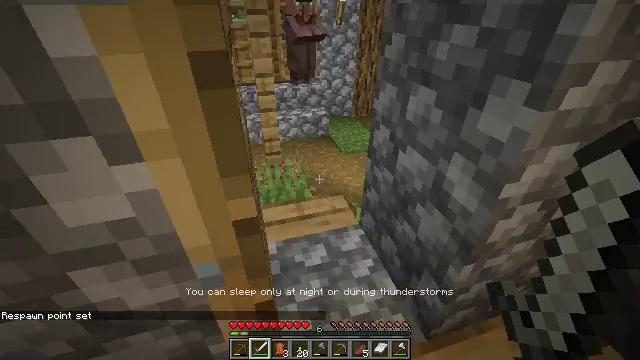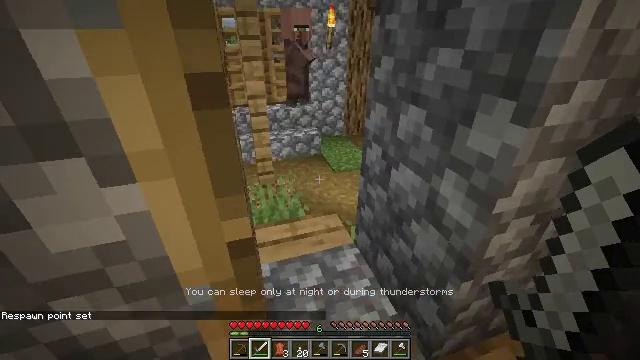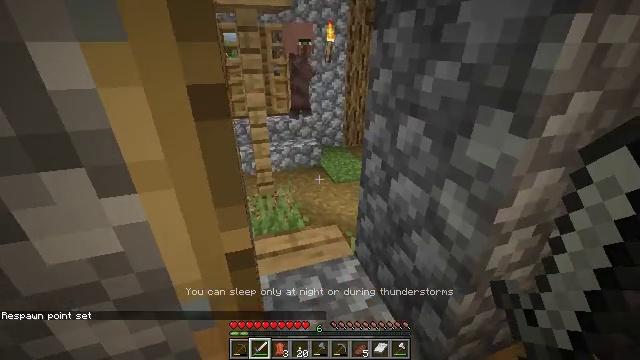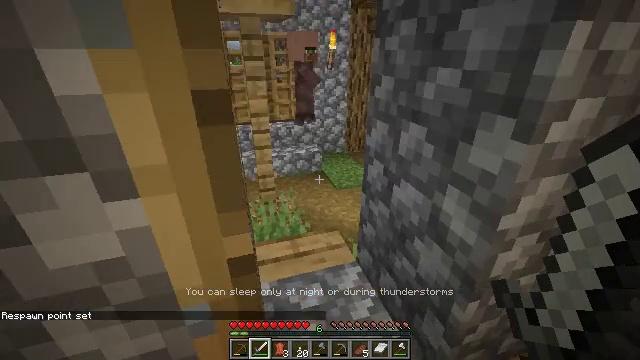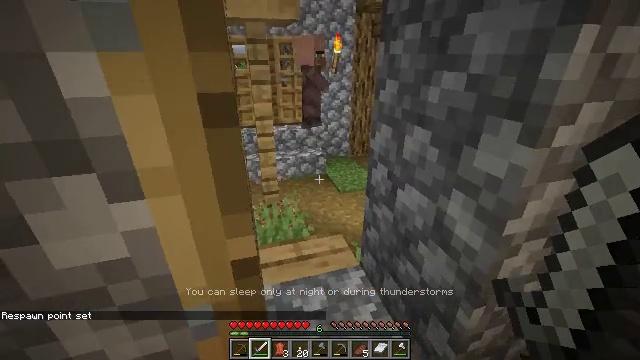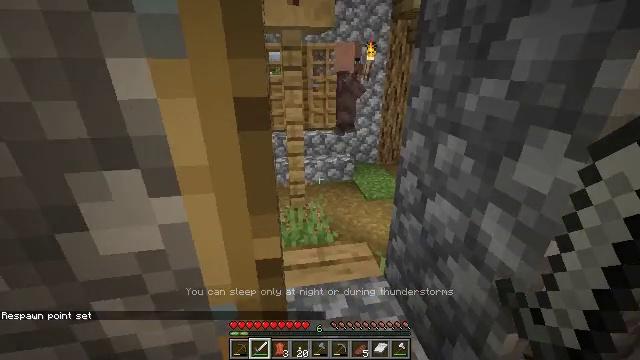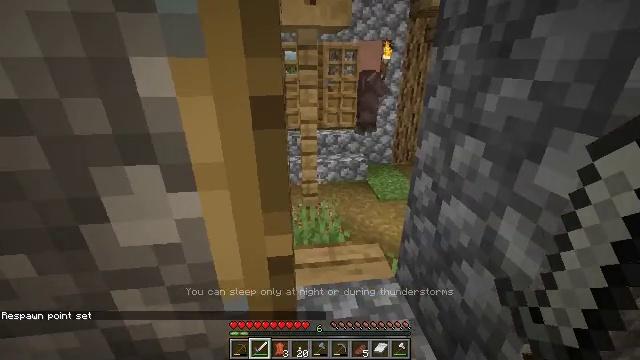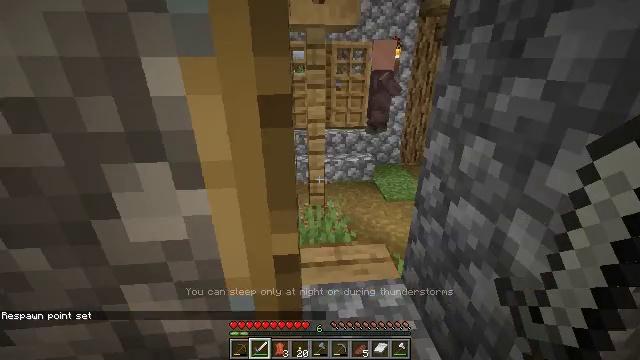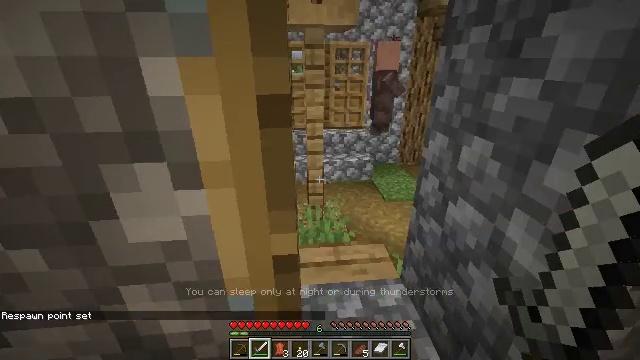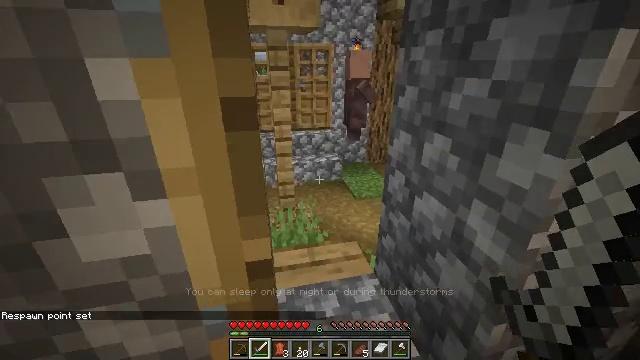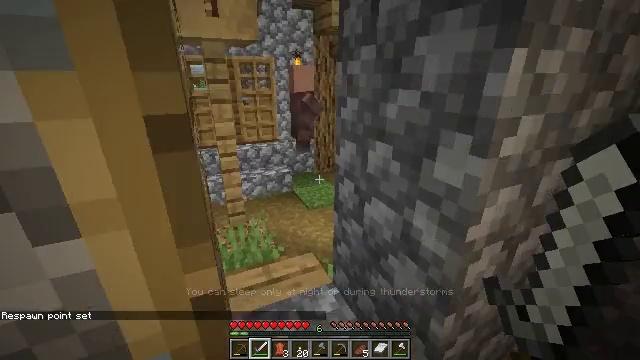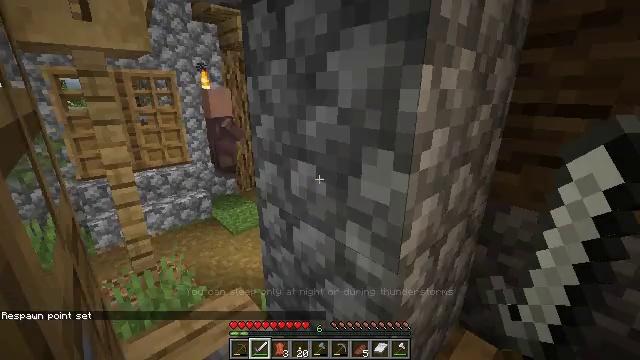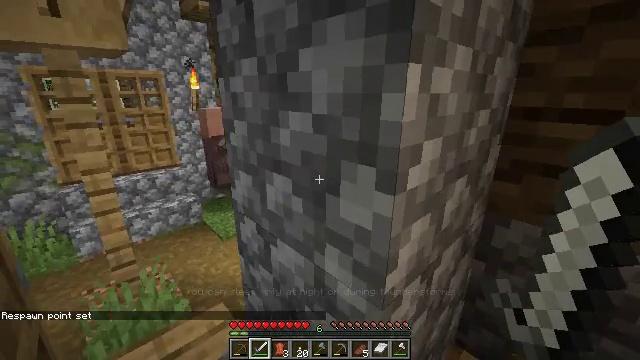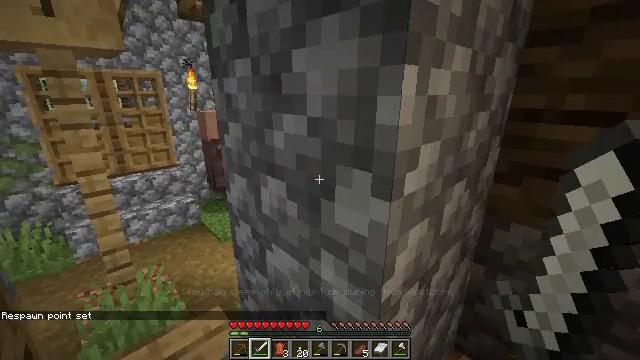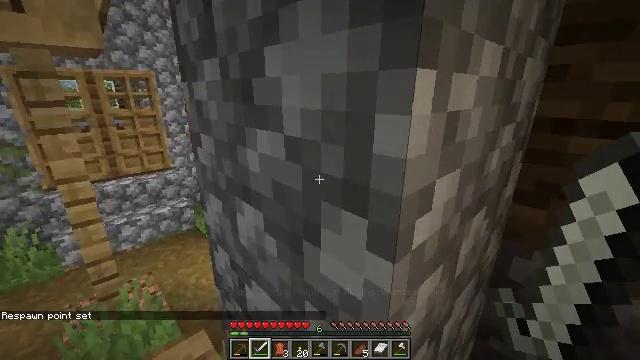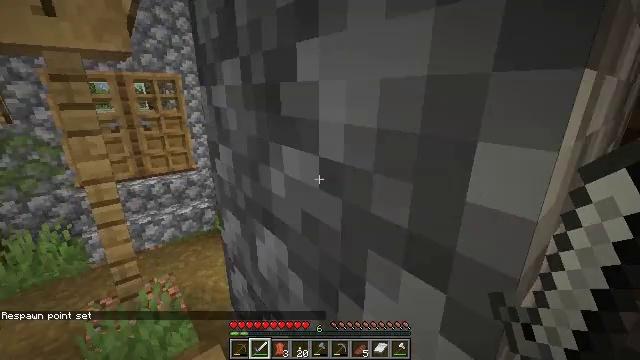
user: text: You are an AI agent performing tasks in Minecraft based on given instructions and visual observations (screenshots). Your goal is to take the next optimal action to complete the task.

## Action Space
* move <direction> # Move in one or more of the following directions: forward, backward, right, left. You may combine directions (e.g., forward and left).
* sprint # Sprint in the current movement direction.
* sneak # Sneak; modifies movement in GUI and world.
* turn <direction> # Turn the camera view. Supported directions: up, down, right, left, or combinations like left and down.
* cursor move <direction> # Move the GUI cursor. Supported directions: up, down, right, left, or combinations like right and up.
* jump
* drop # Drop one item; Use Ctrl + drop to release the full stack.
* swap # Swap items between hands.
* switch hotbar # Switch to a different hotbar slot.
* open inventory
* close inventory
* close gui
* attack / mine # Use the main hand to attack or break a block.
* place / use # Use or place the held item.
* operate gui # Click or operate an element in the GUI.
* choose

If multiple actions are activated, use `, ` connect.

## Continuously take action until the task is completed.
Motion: motion action
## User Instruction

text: Harvest hay blocks from the village.
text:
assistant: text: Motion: turn right and up
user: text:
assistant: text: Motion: turn up
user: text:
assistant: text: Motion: turn up
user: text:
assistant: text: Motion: no_op
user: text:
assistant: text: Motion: turn left and up
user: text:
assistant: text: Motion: turn left
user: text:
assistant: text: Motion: turn left
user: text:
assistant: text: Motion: no_op
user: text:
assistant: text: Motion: turn right
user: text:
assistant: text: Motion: move forward, turn right and up
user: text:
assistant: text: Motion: move forward, turn right and up
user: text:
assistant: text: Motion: move forward
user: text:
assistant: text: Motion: move forward
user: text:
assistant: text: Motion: move forward
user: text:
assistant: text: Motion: move forward, turn left
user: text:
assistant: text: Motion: move forward, turn left
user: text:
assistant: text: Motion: move forward, turn left
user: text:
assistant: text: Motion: move forward, turn left
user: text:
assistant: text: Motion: move forward, turn left
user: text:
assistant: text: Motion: move forward, turn left
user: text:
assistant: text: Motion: move forward, turn left
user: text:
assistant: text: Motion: move forward
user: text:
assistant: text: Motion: move forward, turn right and down
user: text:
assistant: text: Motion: move forward, turn right and down
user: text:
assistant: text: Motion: turn right and down
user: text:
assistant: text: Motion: turn right
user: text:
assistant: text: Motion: turn right
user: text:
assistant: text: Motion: turn right and up
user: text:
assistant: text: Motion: no_op
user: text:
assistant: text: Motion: no_op